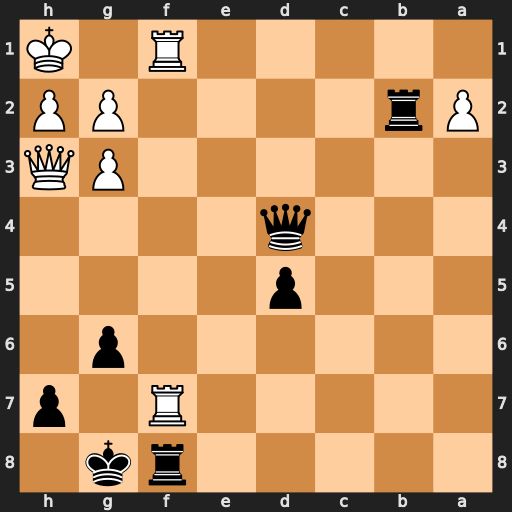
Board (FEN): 5rk1/5R1p/6p1/3p4/3q4/6PQ/Pr4PP/5R1K
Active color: b
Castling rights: -
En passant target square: -
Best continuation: Rxf7 Qc8+ Kg7 Rxf7+ Kxf7